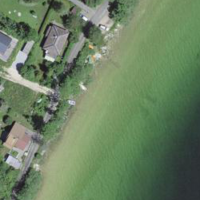
EUNIS habitat code: 14
Species observed at this site:
Symphoricarpos albus